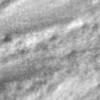
Label: change